Question:
When this blue circle appears, the execution doesn't follow the normal flow. The program may jump to random position of current function.
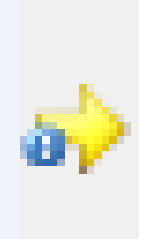
Answer: That means you're following multithreaded operations. The arrow jumps around to follow each thread's activities as they execute in parallel.